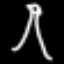
Label: The Eiffel Tower